Question: What does these errors mean ?

This is my code:
'''
[browsePanel beginWithCompletionHandler:^(NSInteger returnCode)
{
if (returnCode == NSFileHandlingPanelOKButton)
{
if (returnCode == NSOKButton)
{
if ([sender tag] == 1) {
// Templates
[[NSUserDefaults standardUserDefaults] setObject:[browsePanel directory] forKey:@"kPreferencesUserTemplateFolder"];
} else if ([sender tag] == 2) {
// Images
[[NSUserDefaults standardUserDefaults] setObject:[browsePanel directory] forKey:@"kPreferencesSaveImageFolder"];
}
}
//FreeAndNil(browsePanel);
if (browsePanel)
[browsePanel release];
}
}];
'''
I also get a warning (I can't explain why):
'''
"NSOpenPanel may not respond to '-beginWithCompletionHandler:'
'''
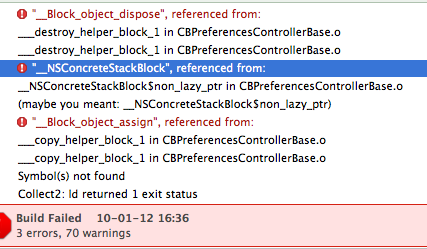
Answer: What Mac OS X Versions and Architectures are you targeting? '-beginWithCompletionHandler' is not available before 10.6
The '__Block_object_dispose' linker error is a little concerning because all libraries needed for blocks should be automatically linked in.